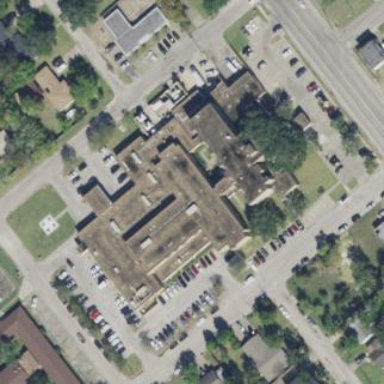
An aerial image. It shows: Healthcare facility identified as hospital.